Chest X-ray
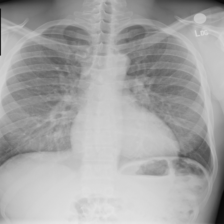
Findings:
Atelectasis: negative
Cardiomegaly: negative
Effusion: negative
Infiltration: negative
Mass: negative
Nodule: negative
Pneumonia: negative
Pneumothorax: negative
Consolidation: negative
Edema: negative
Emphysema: negative
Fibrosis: negative
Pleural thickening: negative
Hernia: negative